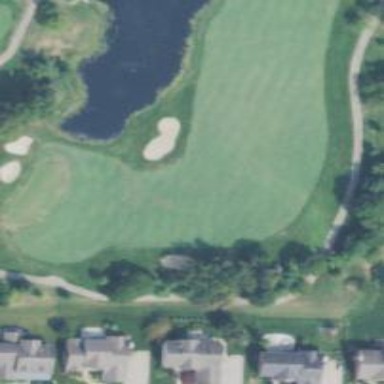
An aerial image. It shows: Golf hole.